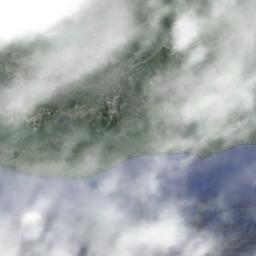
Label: cloud